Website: crate-barrel
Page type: billing-address
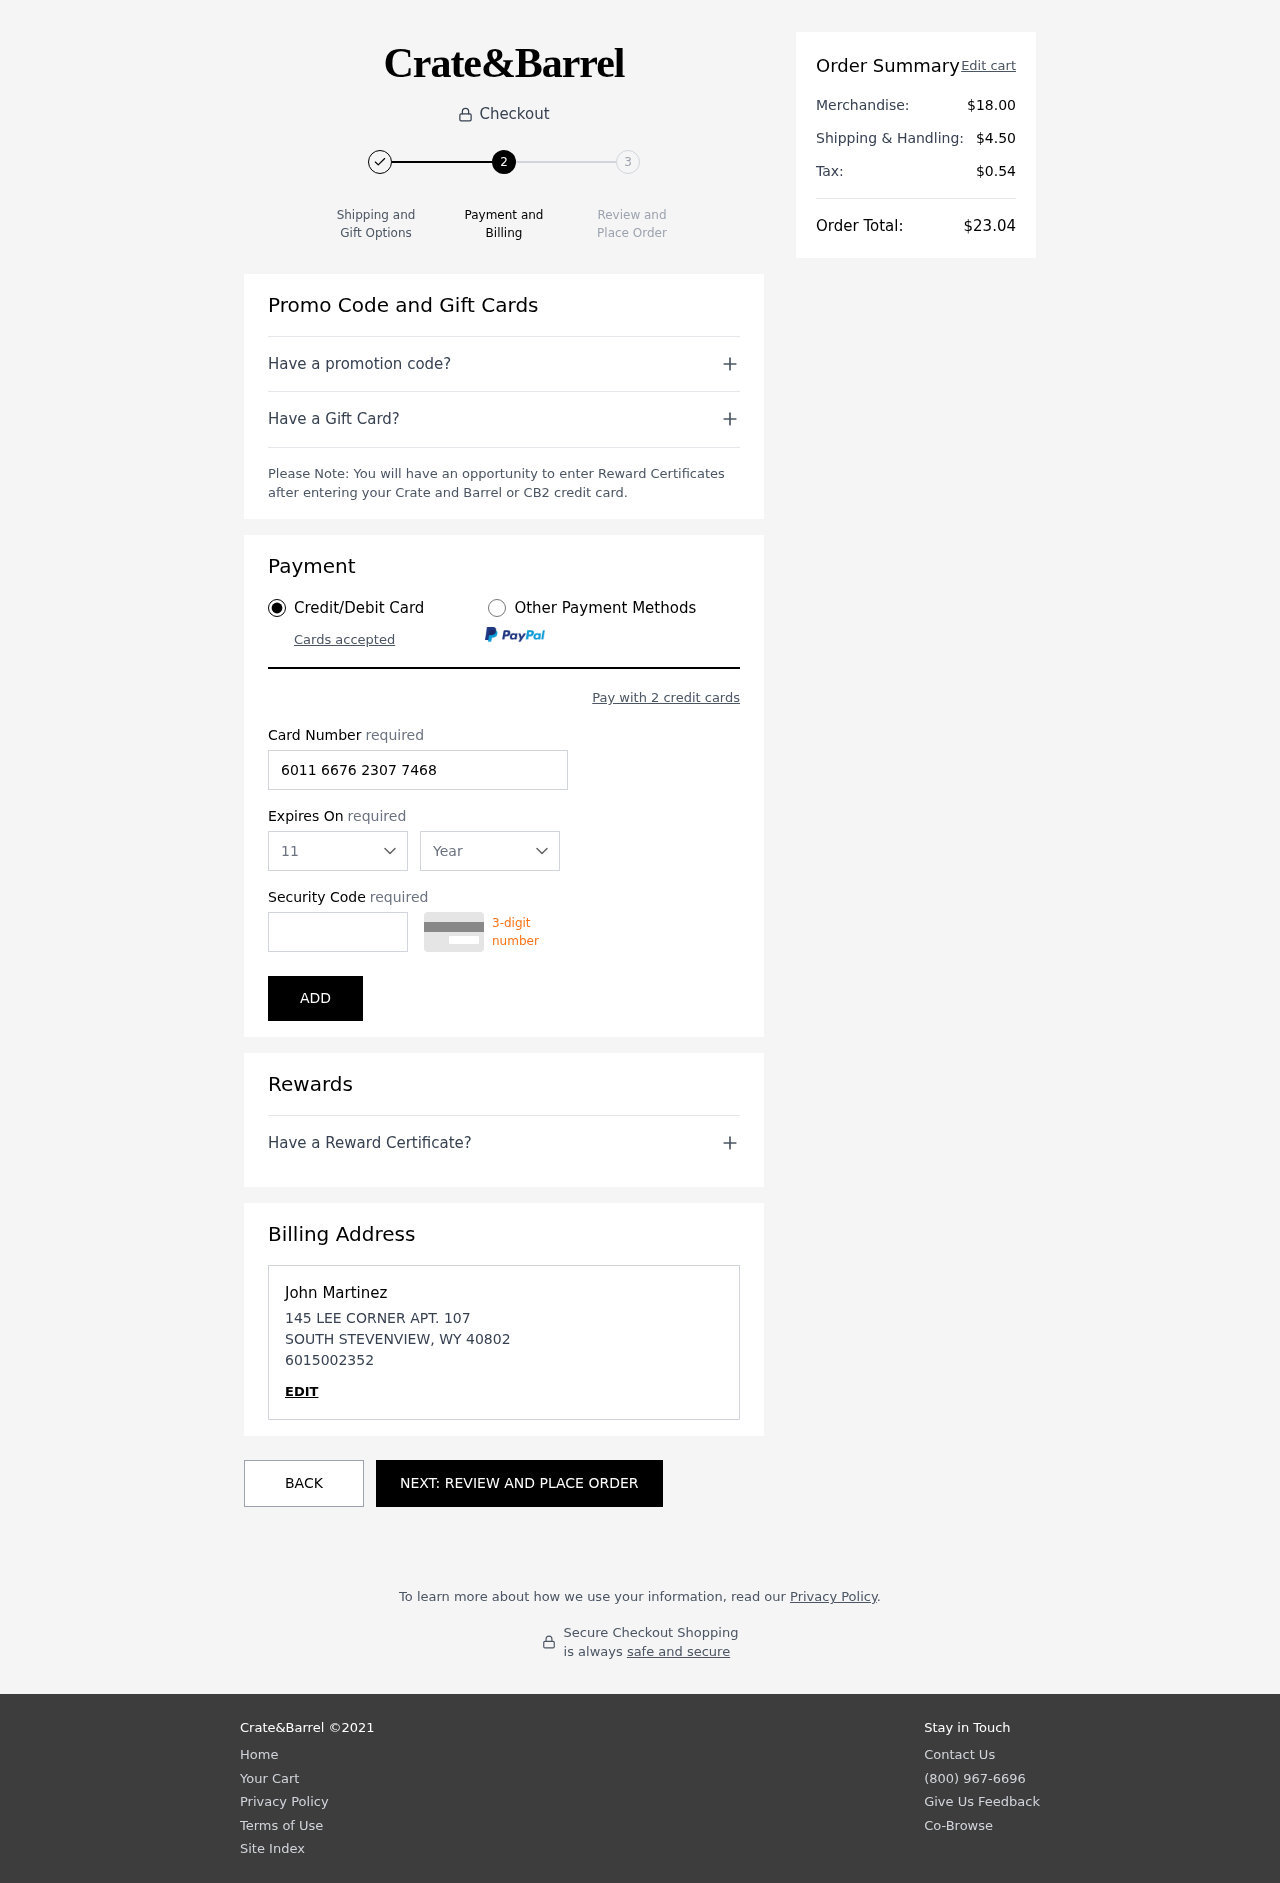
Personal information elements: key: PII_CARD_CVV
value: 372
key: PII_CARD_EXPIRY_MONTH
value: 11
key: PII_CARD_EXPIRY_YEAR
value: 28
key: PII_CARD_NUMBER
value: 6011 6676 2307 7468
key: PII_CITY
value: SOUTH STEVENVIEW
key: PII_FULLNAME
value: John Martinez
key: PII_PHONE
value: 6015002352
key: PII_POSTCODE
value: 40802
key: PII_STATE_ABBR
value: WY
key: PII_STREET
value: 145 LEE CORNER APT. 107
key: PII_FIRSTNAME
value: John
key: PII_LASTNAME
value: Martinez
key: PII_PHONE_LINE
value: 2352
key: PII_PHONE_SUFFIX
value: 2352
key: PII_POSTCODE_FULL
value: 40802
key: PII_PHONE2
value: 6015002352
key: PII_PHONE3
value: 6015002352
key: PII_FULLNAME2
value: John Martinez
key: PII_FULLNAME3
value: John Martinez
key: PII_FIRSTNAME2
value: John
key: PII_FIRSTNAME3
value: John
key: PII_LASTNAME2
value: Martinez
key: PII_LASTNAME3
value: Martinez
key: PII_FIRSTNAME_DERIVED
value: John
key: PII_LASTNAME_DERIVED
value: Martinez
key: PII_PHONE_NUMERIC
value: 6015002352
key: PII_PHONE_LINE_NUMERIC
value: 2352
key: PII_PHONE_SUFFIX_NUMERIC
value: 2352
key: PII_POSTCODE_NUMERIC
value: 40802
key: PII_PHONE2_NUMERIC
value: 6015002352
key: PII_PHONE3_NUMERIC
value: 6015002352
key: PII_FULLNAME_DERIVED
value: John Martinez
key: PII_NAME_FULL_DERIVED
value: John Martinez
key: PII_PHONE_DIGITS
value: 6015002352
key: PII_PHONE_LAST4
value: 2352
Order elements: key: ORDER_SUBTOTAL
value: $18.00
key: ORDER_SHIPPING_COST
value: $4.50
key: ORDER_TAX
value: $0.54
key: ORDER_TOTAL
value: $23.04